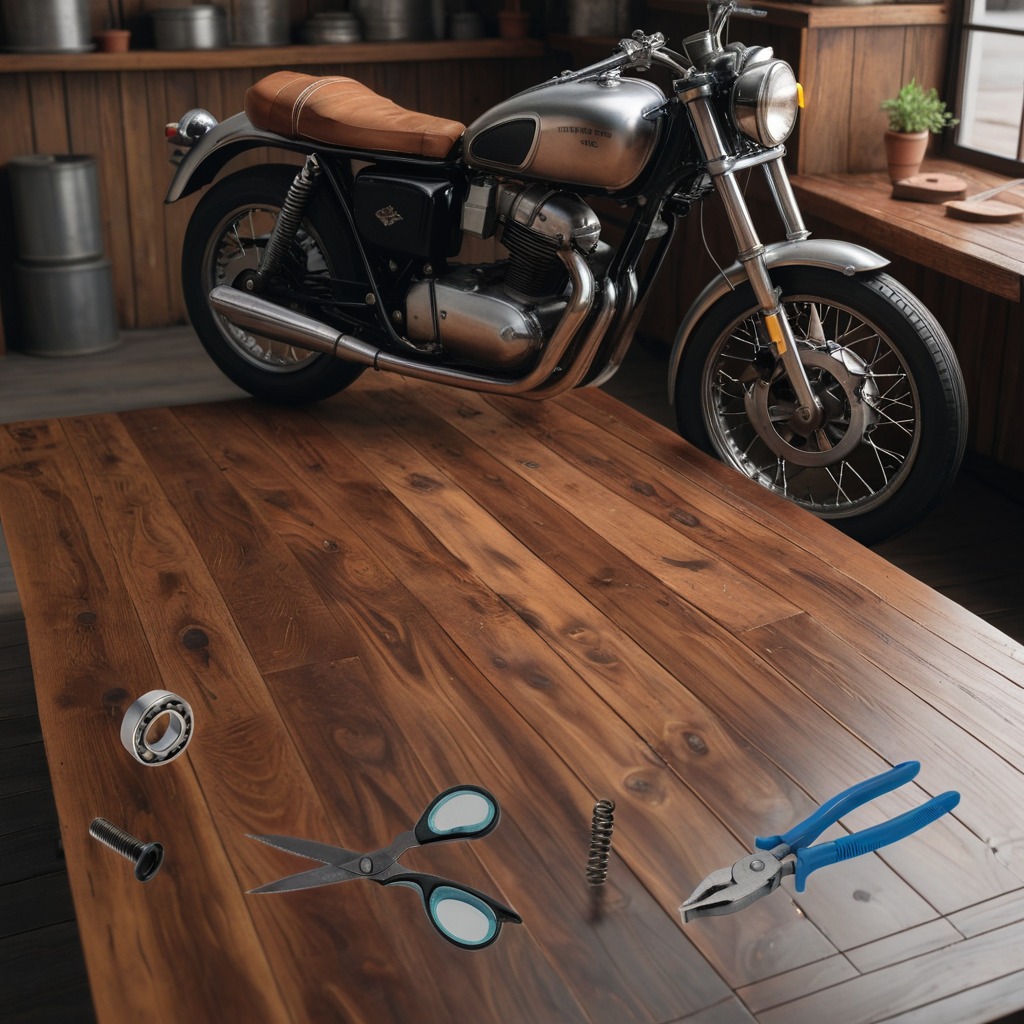
A metal ball bearing, a metal machine screw, pliers, a coiled metal spring, and a pair of scissors are lying on the wooden table in the vintage motorcycle garage.